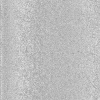
Atmospheric dust classification: dusty